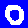
Digit: 0